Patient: sex F, age 36
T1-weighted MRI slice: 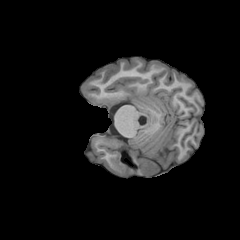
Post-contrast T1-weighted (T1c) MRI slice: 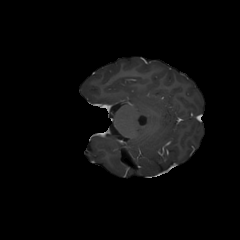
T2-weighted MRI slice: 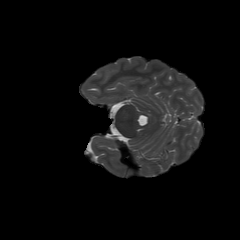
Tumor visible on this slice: no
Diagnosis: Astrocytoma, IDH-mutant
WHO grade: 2